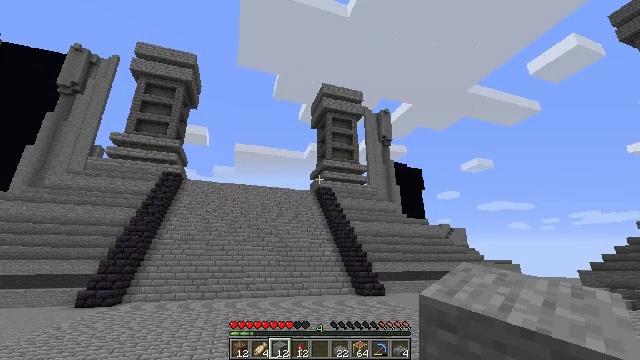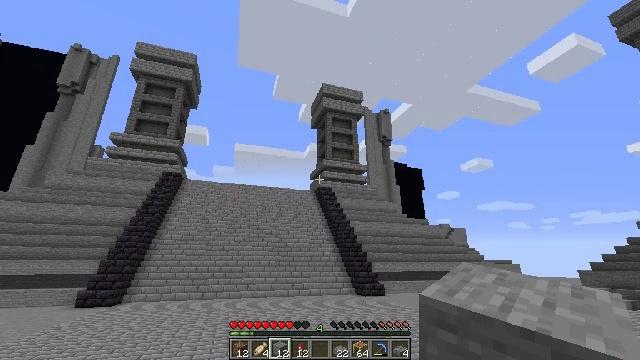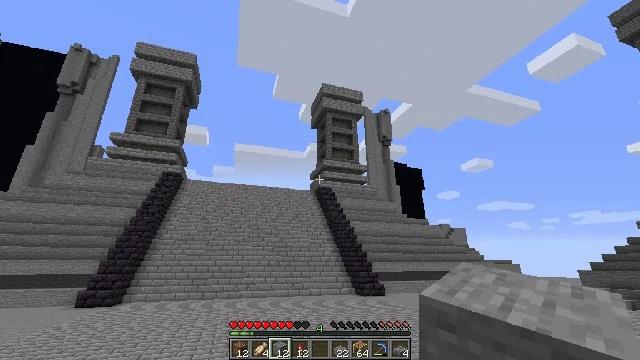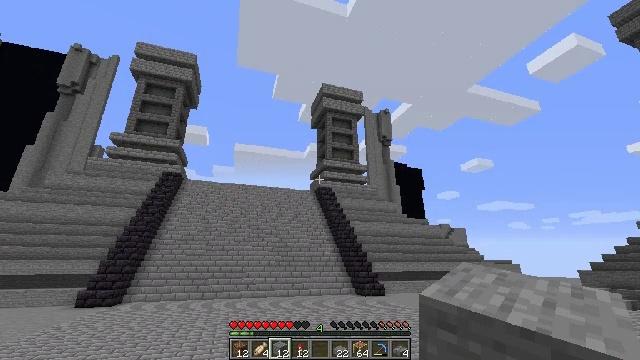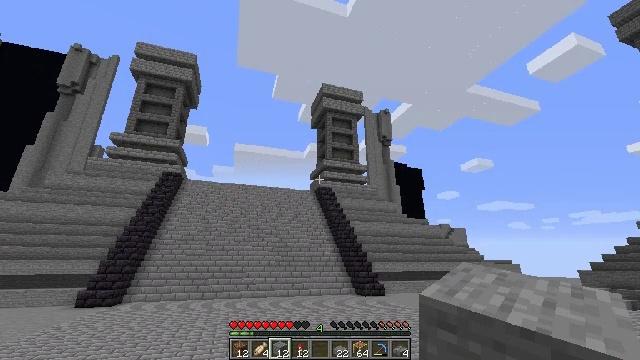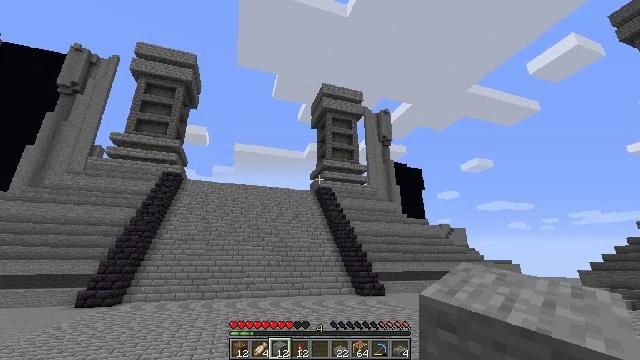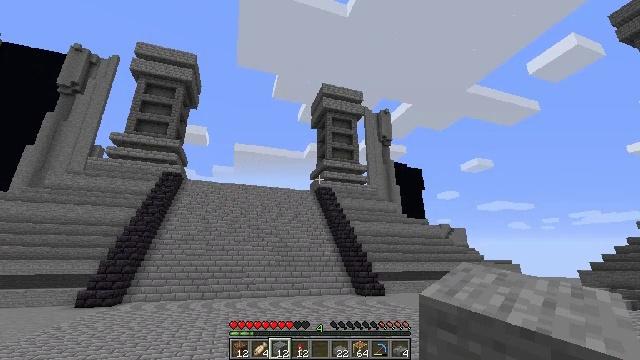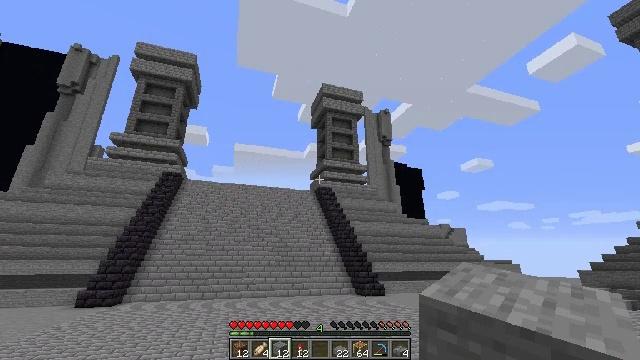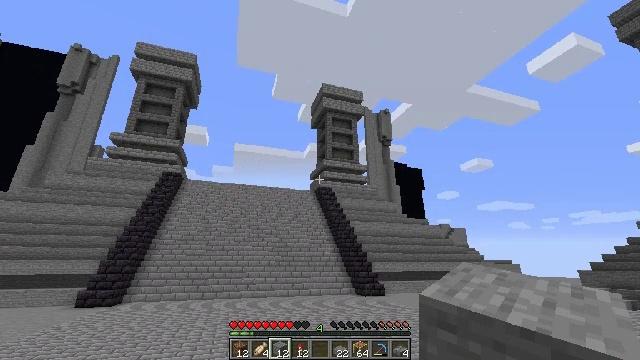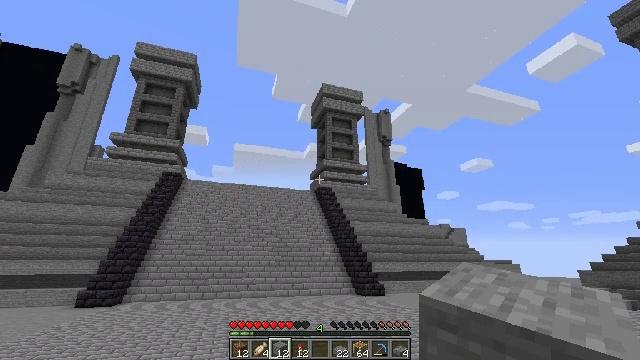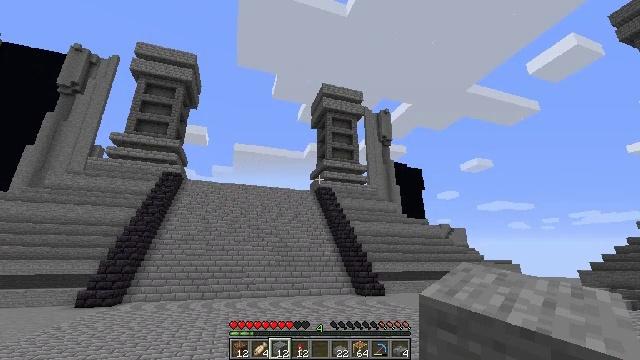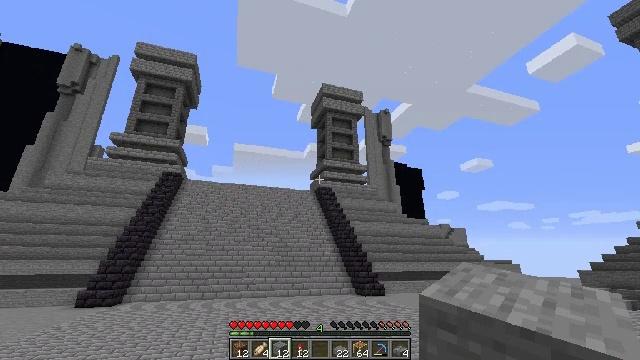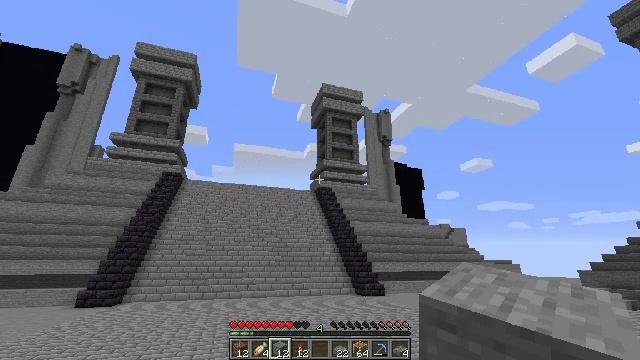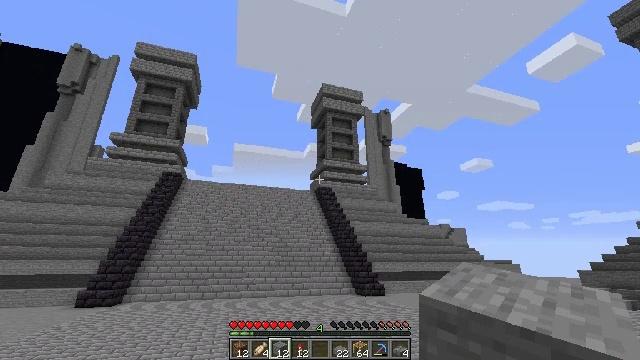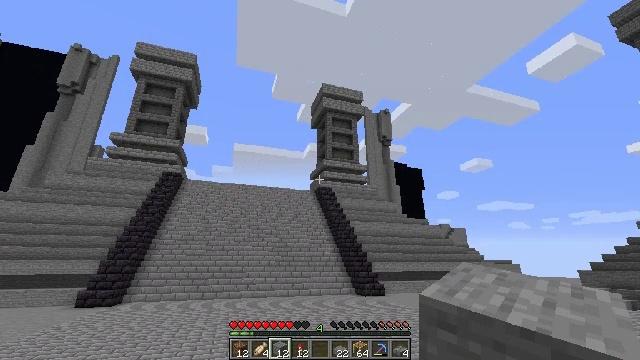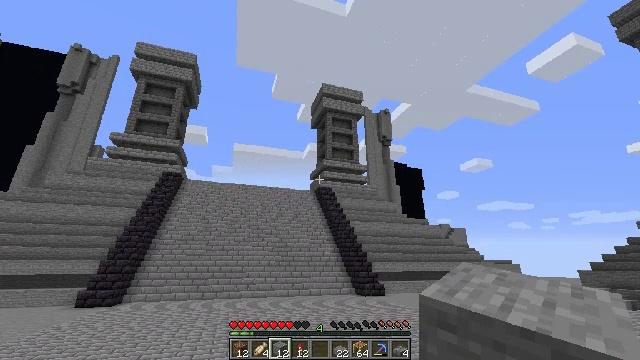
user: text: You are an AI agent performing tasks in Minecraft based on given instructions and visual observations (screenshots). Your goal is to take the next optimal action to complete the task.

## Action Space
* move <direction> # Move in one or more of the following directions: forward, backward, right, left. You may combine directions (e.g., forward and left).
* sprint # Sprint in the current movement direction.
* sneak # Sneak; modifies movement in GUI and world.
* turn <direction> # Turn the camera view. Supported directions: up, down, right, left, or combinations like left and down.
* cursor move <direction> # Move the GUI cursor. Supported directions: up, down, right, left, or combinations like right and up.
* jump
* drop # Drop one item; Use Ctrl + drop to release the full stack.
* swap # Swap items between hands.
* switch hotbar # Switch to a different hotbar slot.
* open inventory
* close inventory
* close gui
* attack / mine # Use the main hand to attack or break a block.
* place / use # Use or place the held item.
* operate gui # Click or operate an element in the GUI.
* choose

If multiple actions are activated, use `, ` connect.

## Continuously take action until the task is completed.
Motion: motion action
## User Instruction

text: Gather the shulker box for storage.
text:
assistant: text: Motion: no_op
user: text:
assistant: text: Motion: no_op
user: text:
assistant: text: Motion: no_op
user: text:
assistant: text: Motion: no_op
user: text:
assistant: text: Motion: no_op
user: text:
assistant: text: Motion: no_op
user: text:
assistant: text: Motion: no_op
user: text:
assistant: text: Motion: no_op
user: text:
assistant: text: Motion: no_op
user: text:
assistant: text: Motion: no_op
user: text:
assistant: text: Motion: no_op
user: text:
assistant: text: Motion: no_op
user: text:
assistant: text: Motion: no_op
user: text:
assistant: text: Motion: no_op
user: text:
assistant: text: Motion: no_op
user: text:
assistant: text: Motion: no_op
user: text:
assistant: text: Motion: no_op
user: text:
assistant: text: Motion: no_op
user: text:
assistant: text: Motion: no_op
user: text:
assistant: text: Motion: no_op
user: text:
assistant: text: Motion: no_op
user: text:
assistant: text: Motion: no_op
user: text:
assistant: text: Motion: no_op
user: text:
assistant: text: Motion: no_op
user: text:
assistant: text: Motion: no_op
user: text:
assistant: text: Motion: no_op
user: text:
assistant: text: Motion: no_op
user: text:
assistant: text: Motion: no_op
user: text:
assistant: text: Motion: no_op
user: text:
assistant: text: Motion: no_op